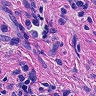
Metastatic tissue present: yes